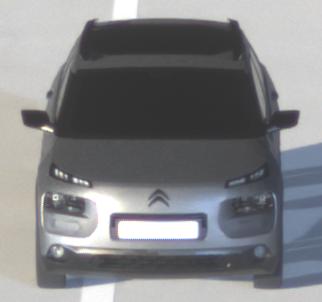
Make: Citroen
Model: C4 Cactus PureTech 75
Detailed model: C4 Cactus
Model produced from: 2014/09
Model produced until: 2015/03
Doors: 5
Color: gray
Road condition: dry road
Daytime: night
Contrast: high contrast